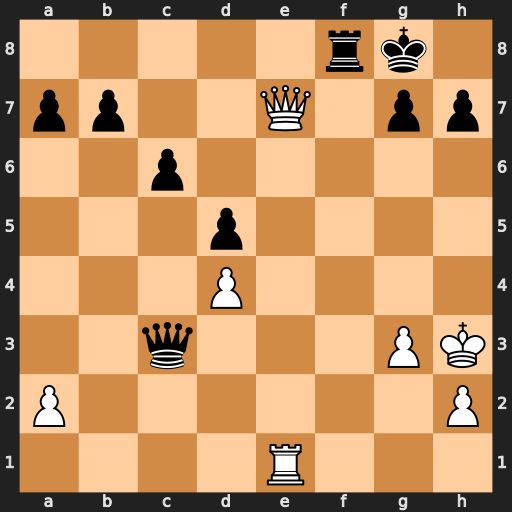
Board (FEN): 5rk1/pp2Q1pp/2p5/3p4/3P4/2q3PK/P6P/4R3
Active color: w
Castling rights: -
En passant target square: -
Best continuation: Qe6+ Kh8 Qf7